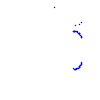
Particle: proton